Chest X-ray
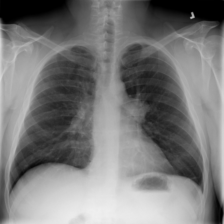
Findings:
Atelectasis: positive
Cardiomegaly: negative
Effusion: negative
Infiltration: negative
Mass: negative
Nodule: negative
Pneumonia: negative
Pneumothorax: negative
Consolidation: negative
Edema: negative
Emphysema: negative
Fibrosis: negative
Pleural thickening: positive
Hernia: negative